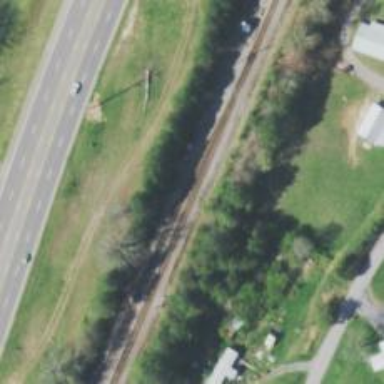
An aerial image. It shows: Rail with milepost labeled as 00C.